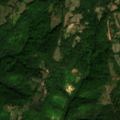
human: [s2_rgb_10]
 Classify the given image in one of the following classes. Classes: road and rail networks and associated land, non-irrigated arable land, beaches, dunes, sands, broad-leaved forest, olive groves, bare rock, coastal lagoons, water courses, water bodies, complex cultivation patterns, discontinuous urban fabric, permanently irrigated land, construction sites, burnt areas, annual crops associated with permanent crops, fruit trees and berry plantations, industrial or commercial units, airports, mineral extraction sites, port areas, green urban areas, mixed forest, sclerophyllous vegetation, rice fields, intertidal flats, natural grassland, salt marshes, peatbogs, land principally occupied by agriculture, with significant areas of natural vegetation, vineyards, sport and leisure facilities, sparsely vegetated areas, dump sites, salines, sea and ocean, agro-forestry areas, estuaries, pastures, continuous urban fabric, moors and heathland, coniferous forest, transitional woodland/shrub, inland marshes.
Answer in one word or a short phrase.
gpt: land principally occupied by agriculture, with significant areas of natural vegetation, broad-leaved forest